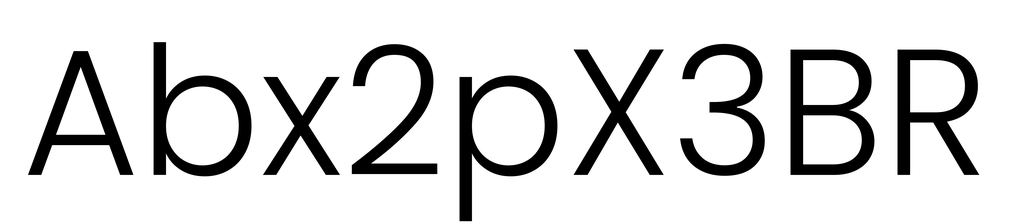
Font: Poppins-Light